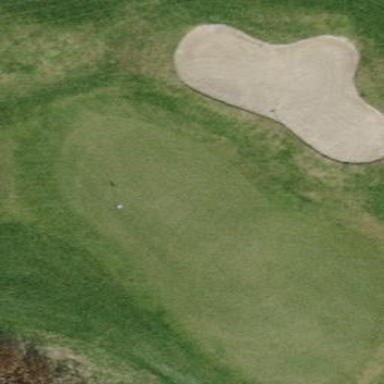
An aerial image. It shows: Picturesque green golfing area with grass land use.